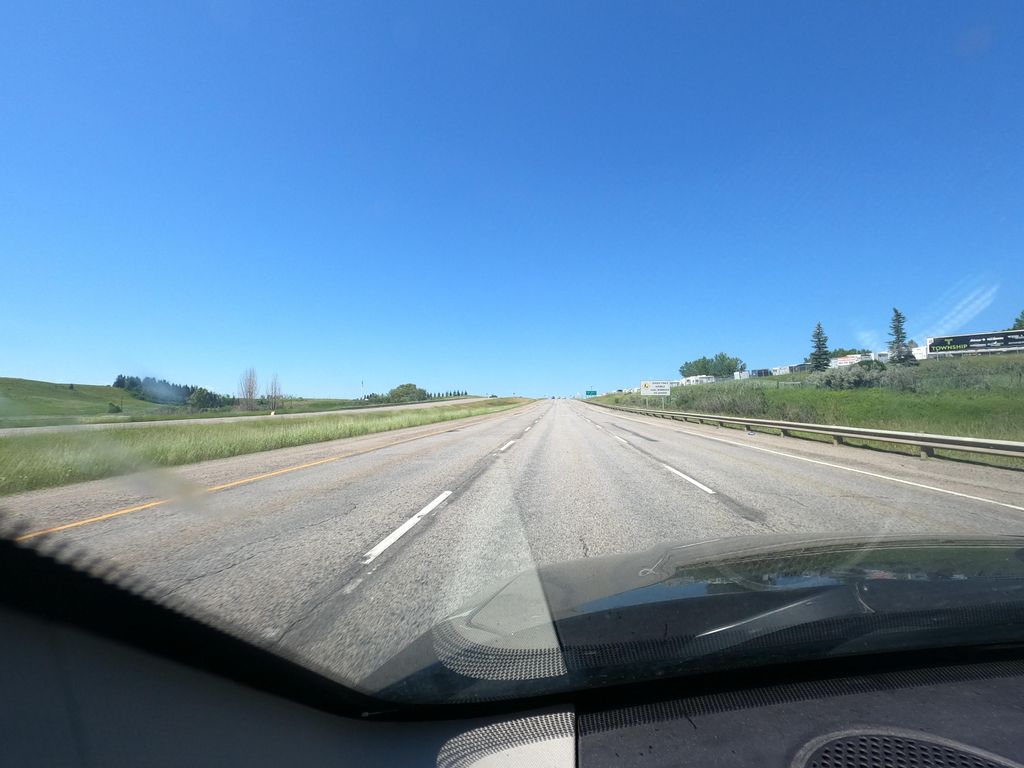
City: calgary